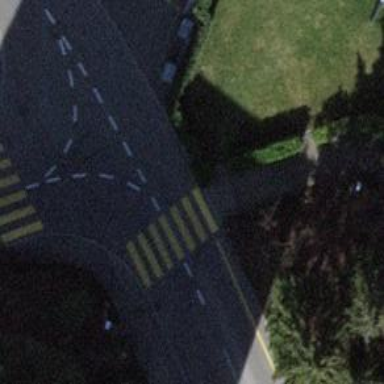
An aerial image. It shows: Marked crossing on the road.